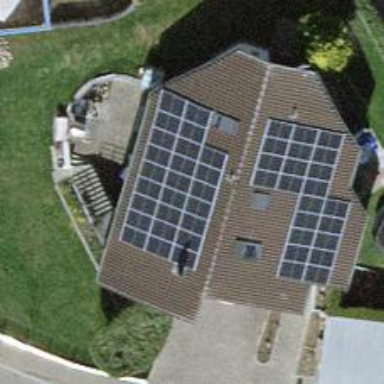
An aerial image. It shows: Solar power generator using photovoltaic method with solar photovoltaic panel types.